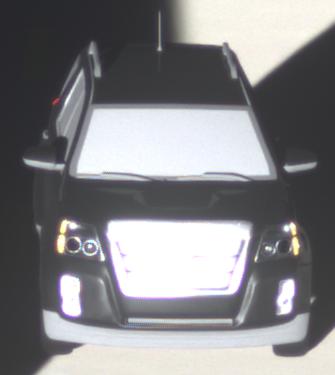
Make: GMC
Model: Terrain
Detailed model: Gen. 1
Model produced from: 2009
Model produced until: 2017
Doors: 5
Color: black
Road condition: dry road
Daytime: sunrise or sunset
Contrast: high contrast